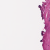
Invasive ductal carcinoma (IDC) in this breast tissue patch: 0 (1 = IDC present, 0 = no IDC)